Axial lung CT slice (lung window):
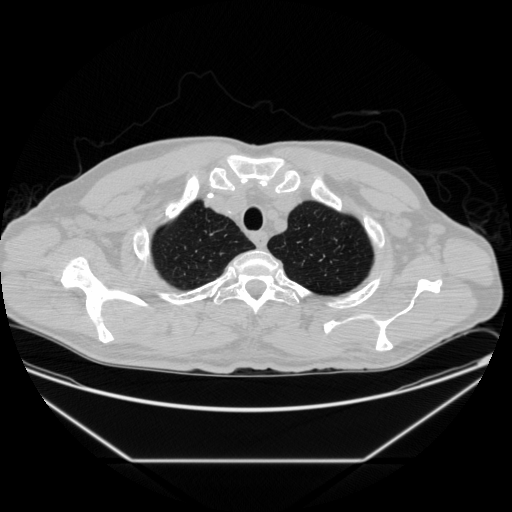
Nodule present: no